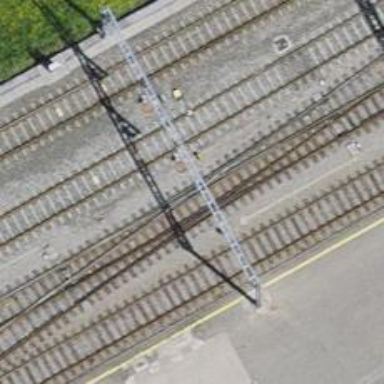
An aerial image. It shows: Railway switch.